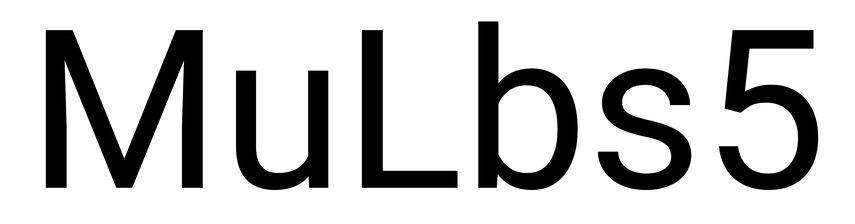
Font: Roboto_Regular